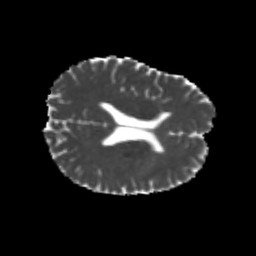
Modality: MD
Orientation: axial
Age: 21
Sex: male
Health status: healthy
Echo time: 0.074 s